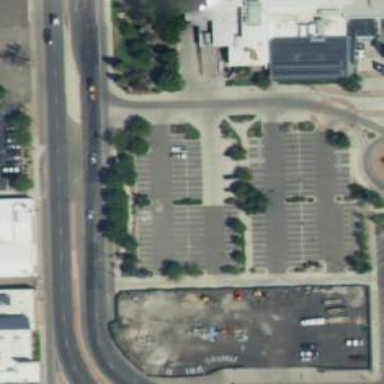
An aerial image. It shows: Parking space is available.